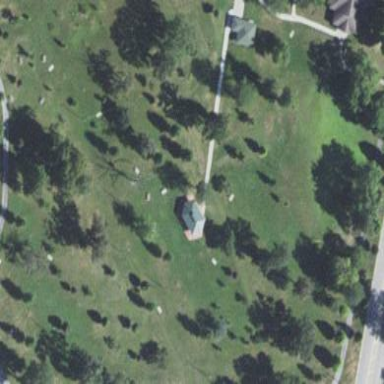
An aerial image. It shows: Recreation ground designed for disc golf. It is disc golf course.